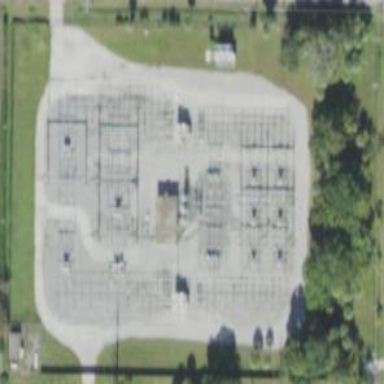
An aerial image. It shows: Outdoor distribution substation.